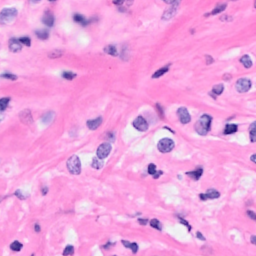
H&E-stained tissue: Breast